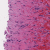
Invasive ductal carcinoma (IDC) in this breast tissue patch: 0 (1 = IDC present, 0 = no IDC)